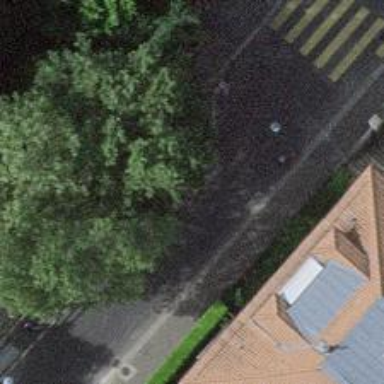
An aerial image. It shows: Chicane for traffic calming.